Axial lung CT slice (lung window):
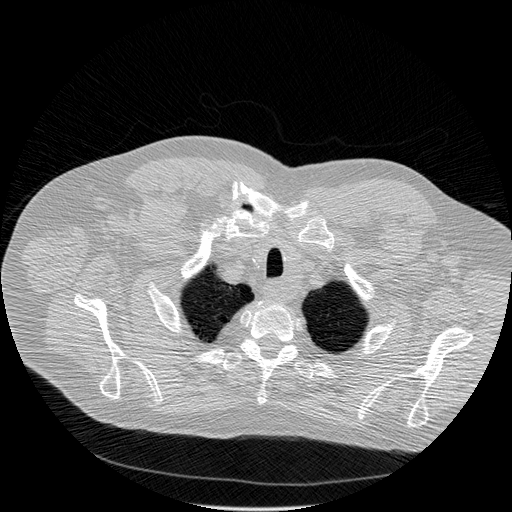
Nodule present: no